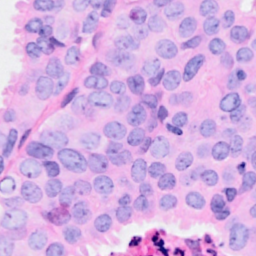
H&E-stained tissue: Breast